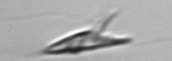
Label: Chrysochromulina_lanceolata